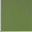
Piece: xx